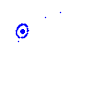
Particle: electron